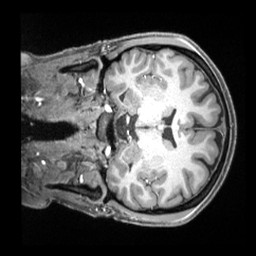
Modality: T1w
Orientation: coronal
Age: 23
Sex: female
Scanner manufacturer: siemens
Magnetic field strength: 3 T
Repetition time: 2.4 s
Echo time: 0.00226 s